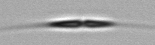
Label: Cylindrotheca